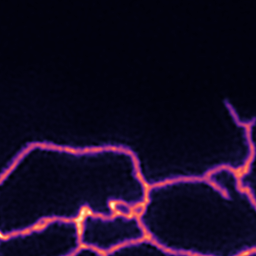
Label: Super-resolution ER image